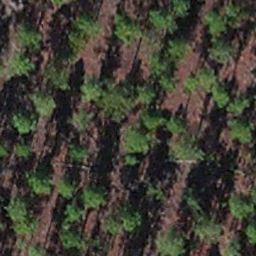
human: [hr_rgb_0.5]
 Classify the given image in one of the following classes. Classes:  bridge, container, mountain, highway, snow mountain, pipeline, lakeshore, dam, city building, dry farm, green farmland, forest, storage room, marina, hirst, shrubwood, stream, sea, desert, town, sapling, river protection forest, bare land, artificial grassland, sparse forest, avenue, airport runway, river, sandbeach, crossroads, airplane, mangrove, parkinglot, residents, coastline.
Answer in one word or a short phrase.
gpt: sapling